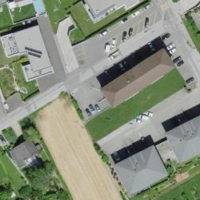
EUNIS habitat code: 54
Species observed at this site:
Lepidium draba